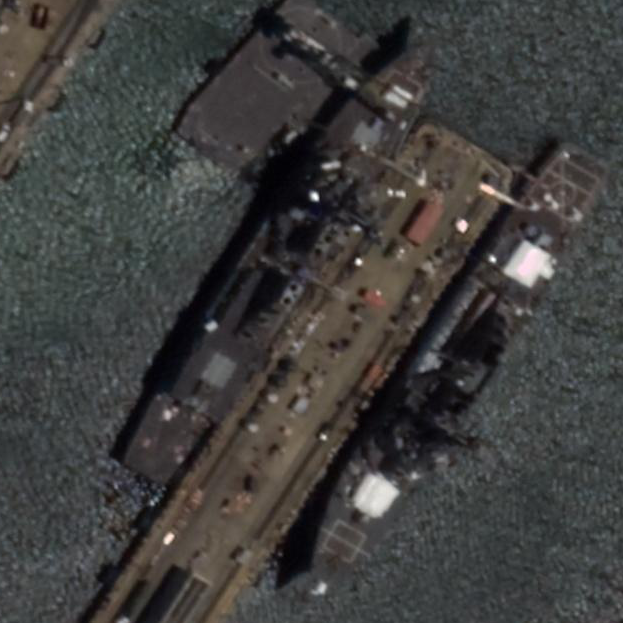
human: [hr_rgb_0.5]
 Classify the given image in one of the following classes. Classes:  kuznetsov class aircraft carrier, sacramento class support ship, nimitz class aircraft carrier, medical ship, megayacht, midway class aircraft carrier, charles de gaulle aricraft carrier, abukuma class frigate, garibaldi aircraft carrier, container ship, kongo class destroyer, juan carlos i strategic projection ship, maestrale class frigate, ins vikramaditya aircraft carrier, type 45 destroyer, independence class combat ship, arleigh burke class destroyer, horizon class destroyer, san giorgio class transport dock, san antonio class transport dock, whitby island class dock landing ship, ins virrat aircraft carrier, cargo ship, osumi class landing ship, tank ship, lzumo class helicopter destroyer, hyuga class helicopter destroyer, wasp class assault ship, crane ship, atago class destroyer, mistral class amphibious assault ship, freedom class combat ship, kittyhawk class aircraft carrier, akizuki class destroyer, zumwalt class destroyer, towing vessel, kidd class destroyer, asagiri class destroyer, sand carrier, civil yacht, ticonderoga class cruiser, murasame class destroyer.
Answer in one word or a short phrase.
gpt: Arleigh Burke class destroyer